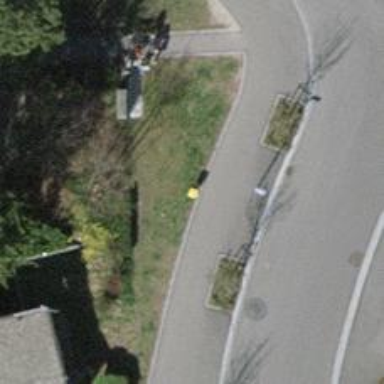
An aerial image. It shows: Post box.